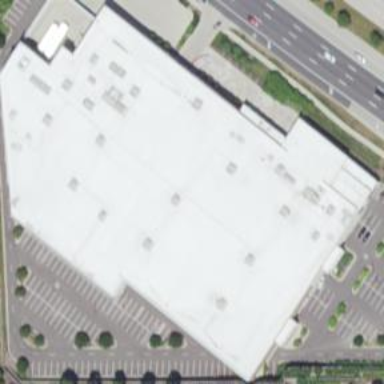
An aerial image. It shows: Retail building housing department store.